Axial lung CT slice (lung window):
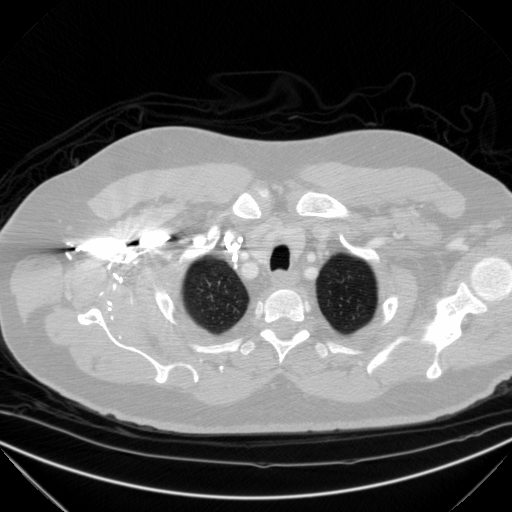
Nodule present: no